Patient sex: M
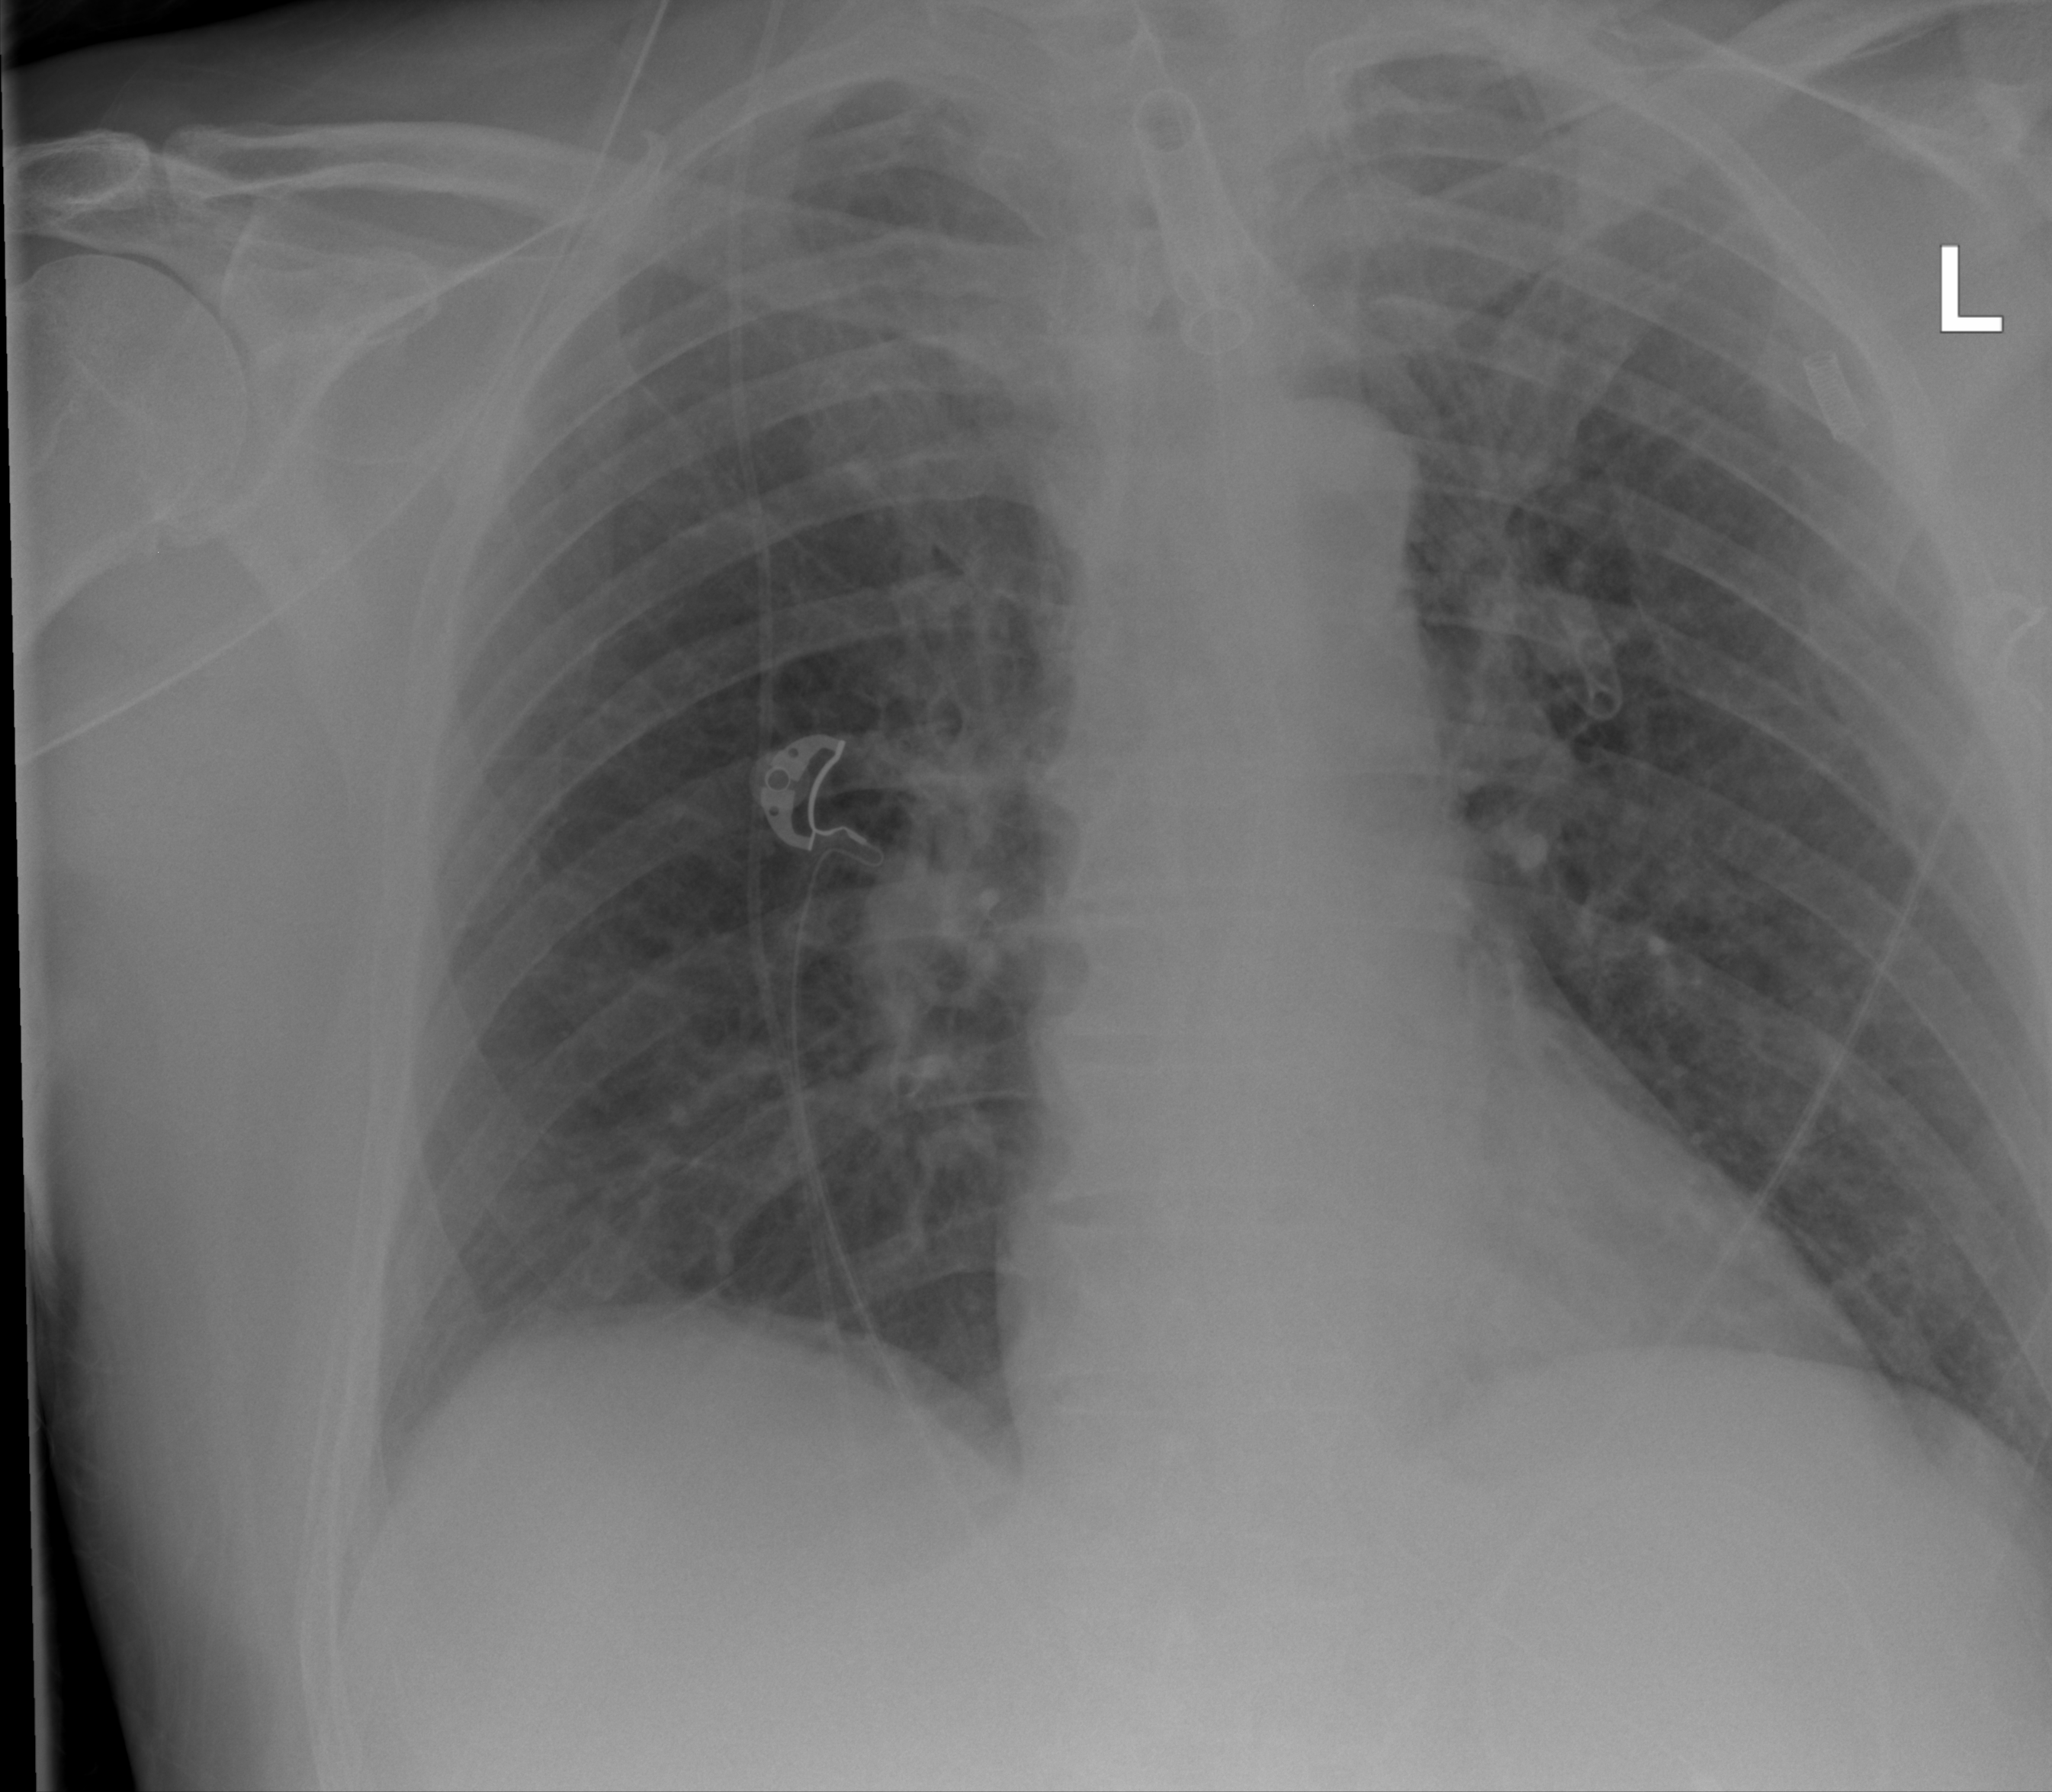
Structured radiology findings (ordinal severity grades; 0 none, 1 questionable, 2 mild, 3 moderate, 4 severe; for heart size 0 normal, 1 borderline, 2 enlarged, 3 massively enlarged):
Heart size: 0
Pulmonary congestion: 2
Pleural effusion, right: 0
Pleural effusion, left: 0
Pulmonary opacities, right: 1
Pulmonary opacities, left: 1
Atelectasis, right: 2
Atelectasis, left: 0